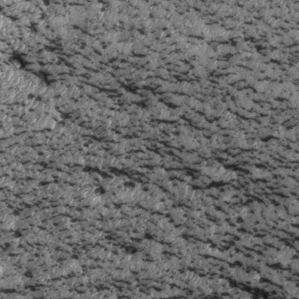
Label: frost